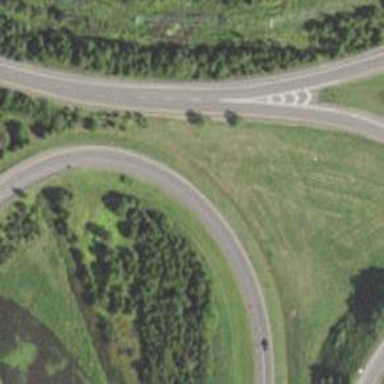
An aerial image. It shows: Trunk link road with asphalt surface.